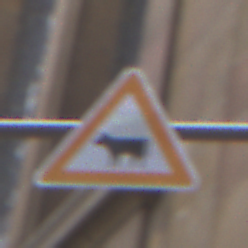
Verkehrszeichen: ViehtriebRechts
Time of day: Midday
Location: Outdoor (Urban)
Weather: Overcast
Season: NotSpecified
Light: Natural